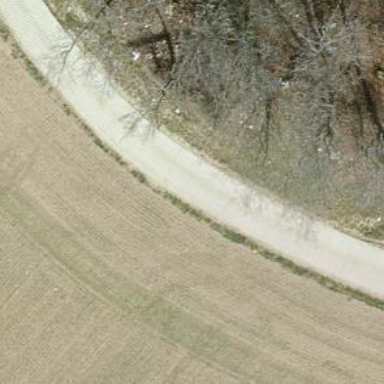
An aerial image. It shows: Paved track road with grade1 track type.